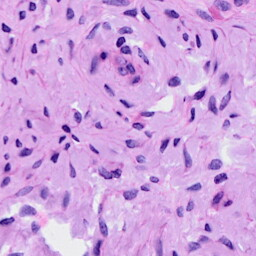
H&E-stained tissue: Cervix